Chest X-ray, AP view. Patient: 40 years old, sex M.
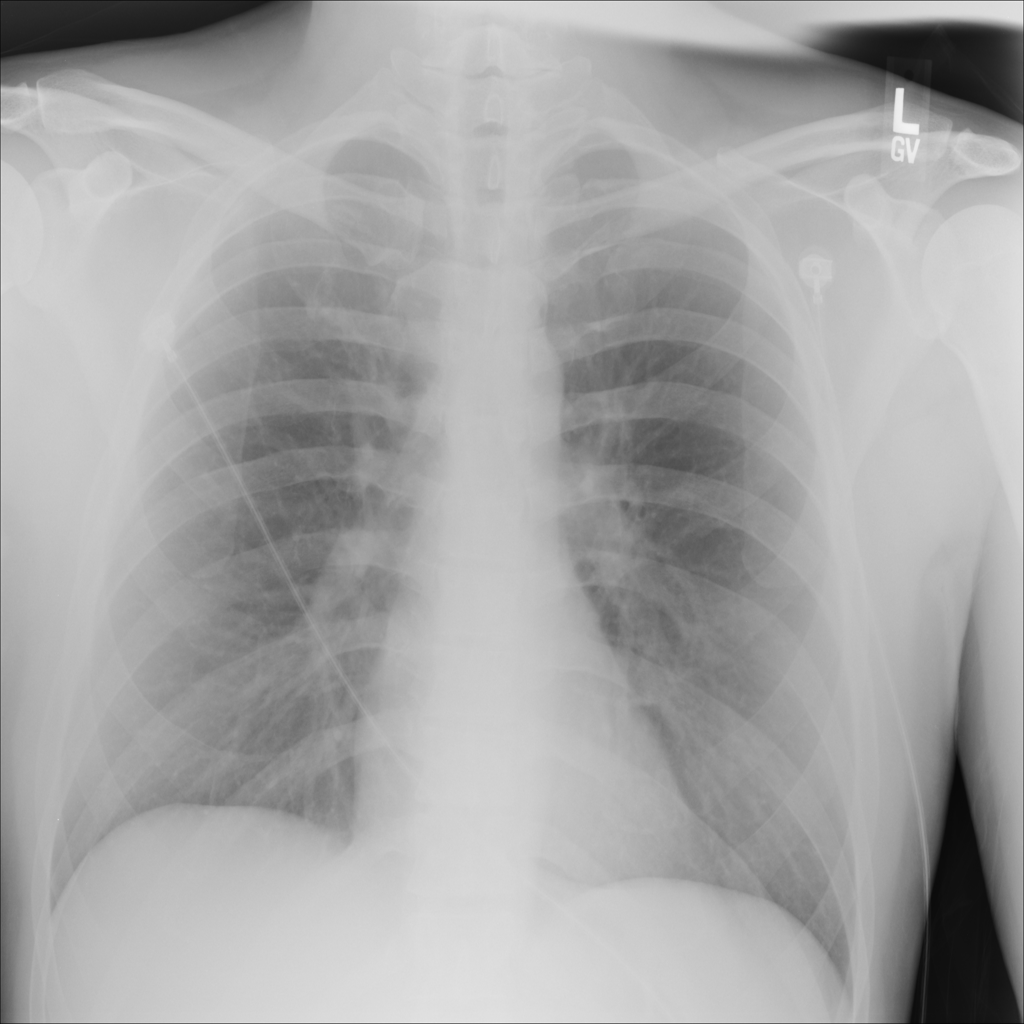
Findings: No Finding